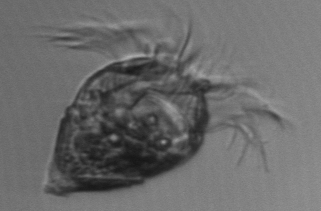
Label: Strombidium_morphotype1